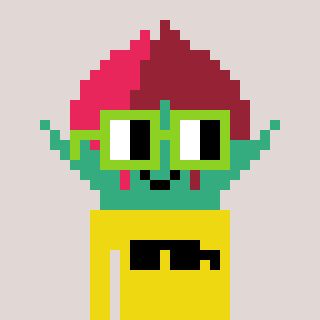
a pixel art character with square light green glasses, a rosebud-shaped head and a yellow-colored body on a warm background